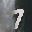
Label: 7